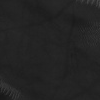
Atmospheric dust classification: not_dusty